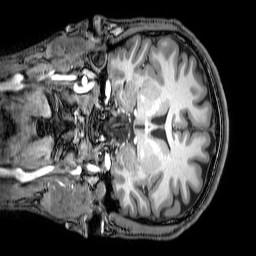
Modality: T1w
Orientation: coronal
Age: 20
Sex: male